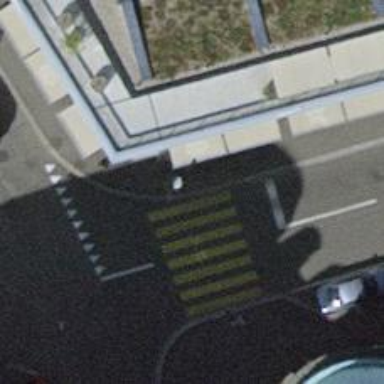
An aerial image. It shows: Raised kerb.